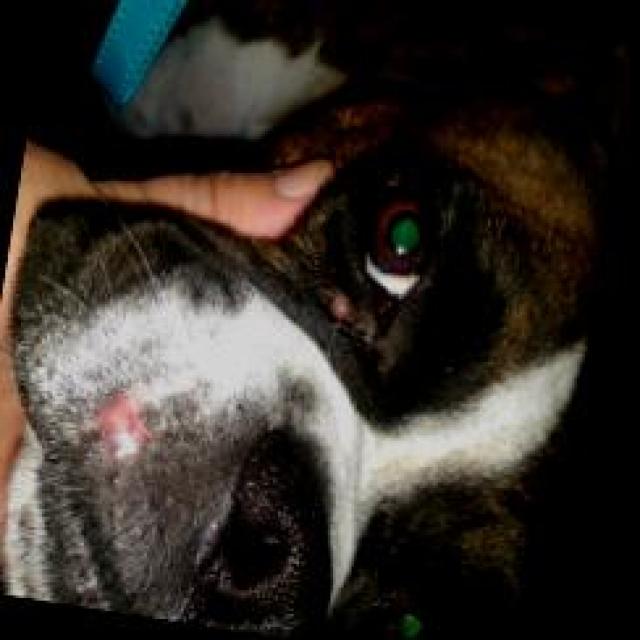
Canine hypersensitivity reaction — allergic skin response with urticaria, erythema, pruritus, and angioedema. May be food, environmental, or flea allergy related.